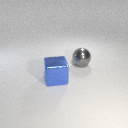
large blue metal cube to the left of large gray metal sphere